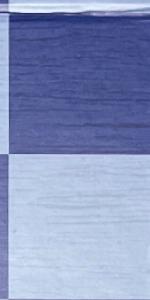
Label: Empty